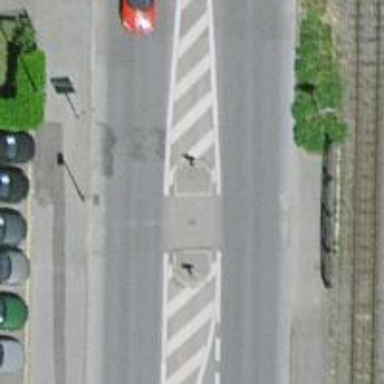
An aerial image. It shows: Marked crossing with island.